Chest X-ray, AP view. Patient: 48 years old, sex F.
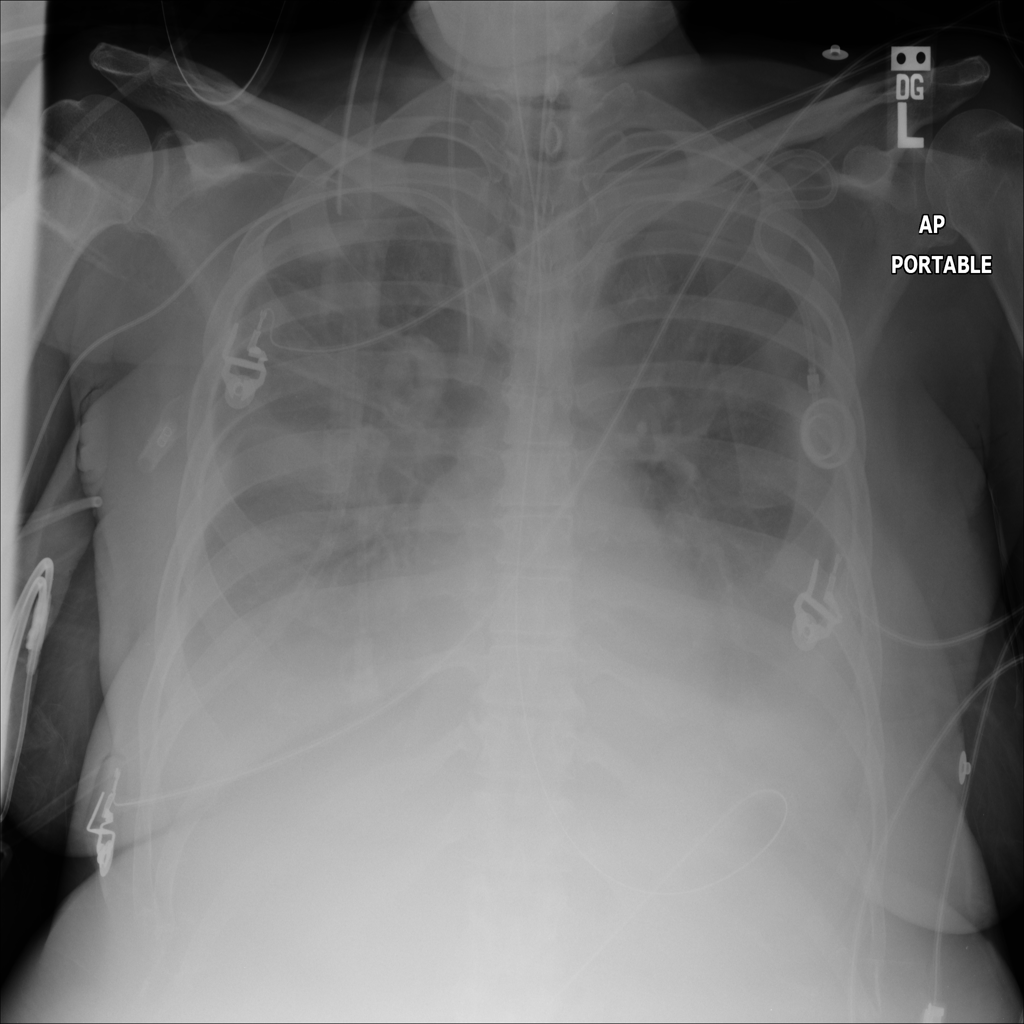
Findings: Consolidation, Effusion